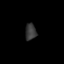
Tissue: prostate
Cell type: T cells
Senescence score: 0.6854
Nuclear area (px): 181
Mean DAPI intensity: 55.696